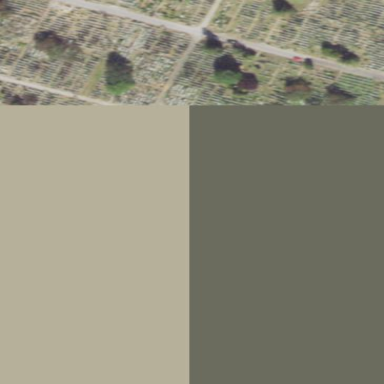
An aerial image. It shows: Sector in the cemetery.